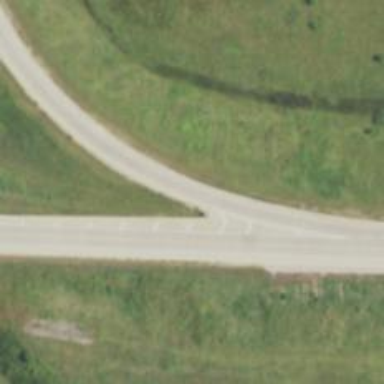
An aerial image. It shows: Trunk link highway.